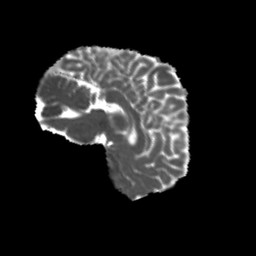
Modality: MD
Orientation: sagittal
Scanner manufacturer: siemens
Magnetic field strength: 3 T
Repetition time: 4 s
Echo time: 0.0594 s